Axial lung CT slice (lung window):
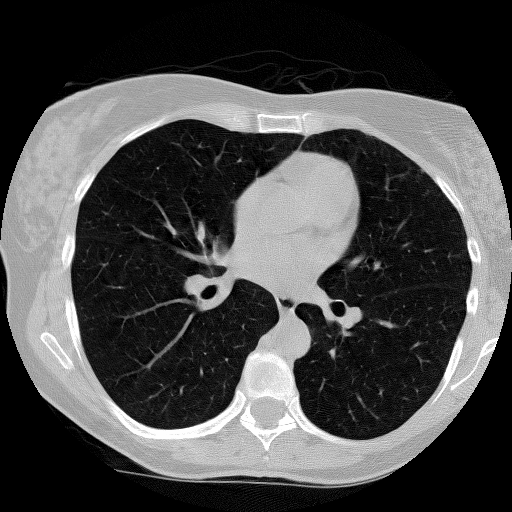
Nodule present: no